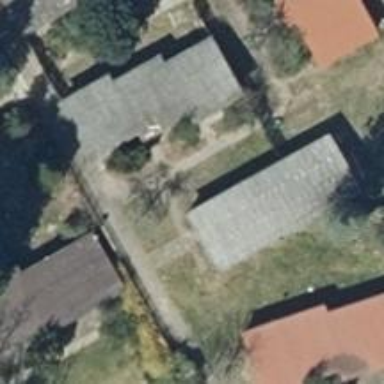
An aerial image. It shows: Bungalow-style building.